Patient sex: M
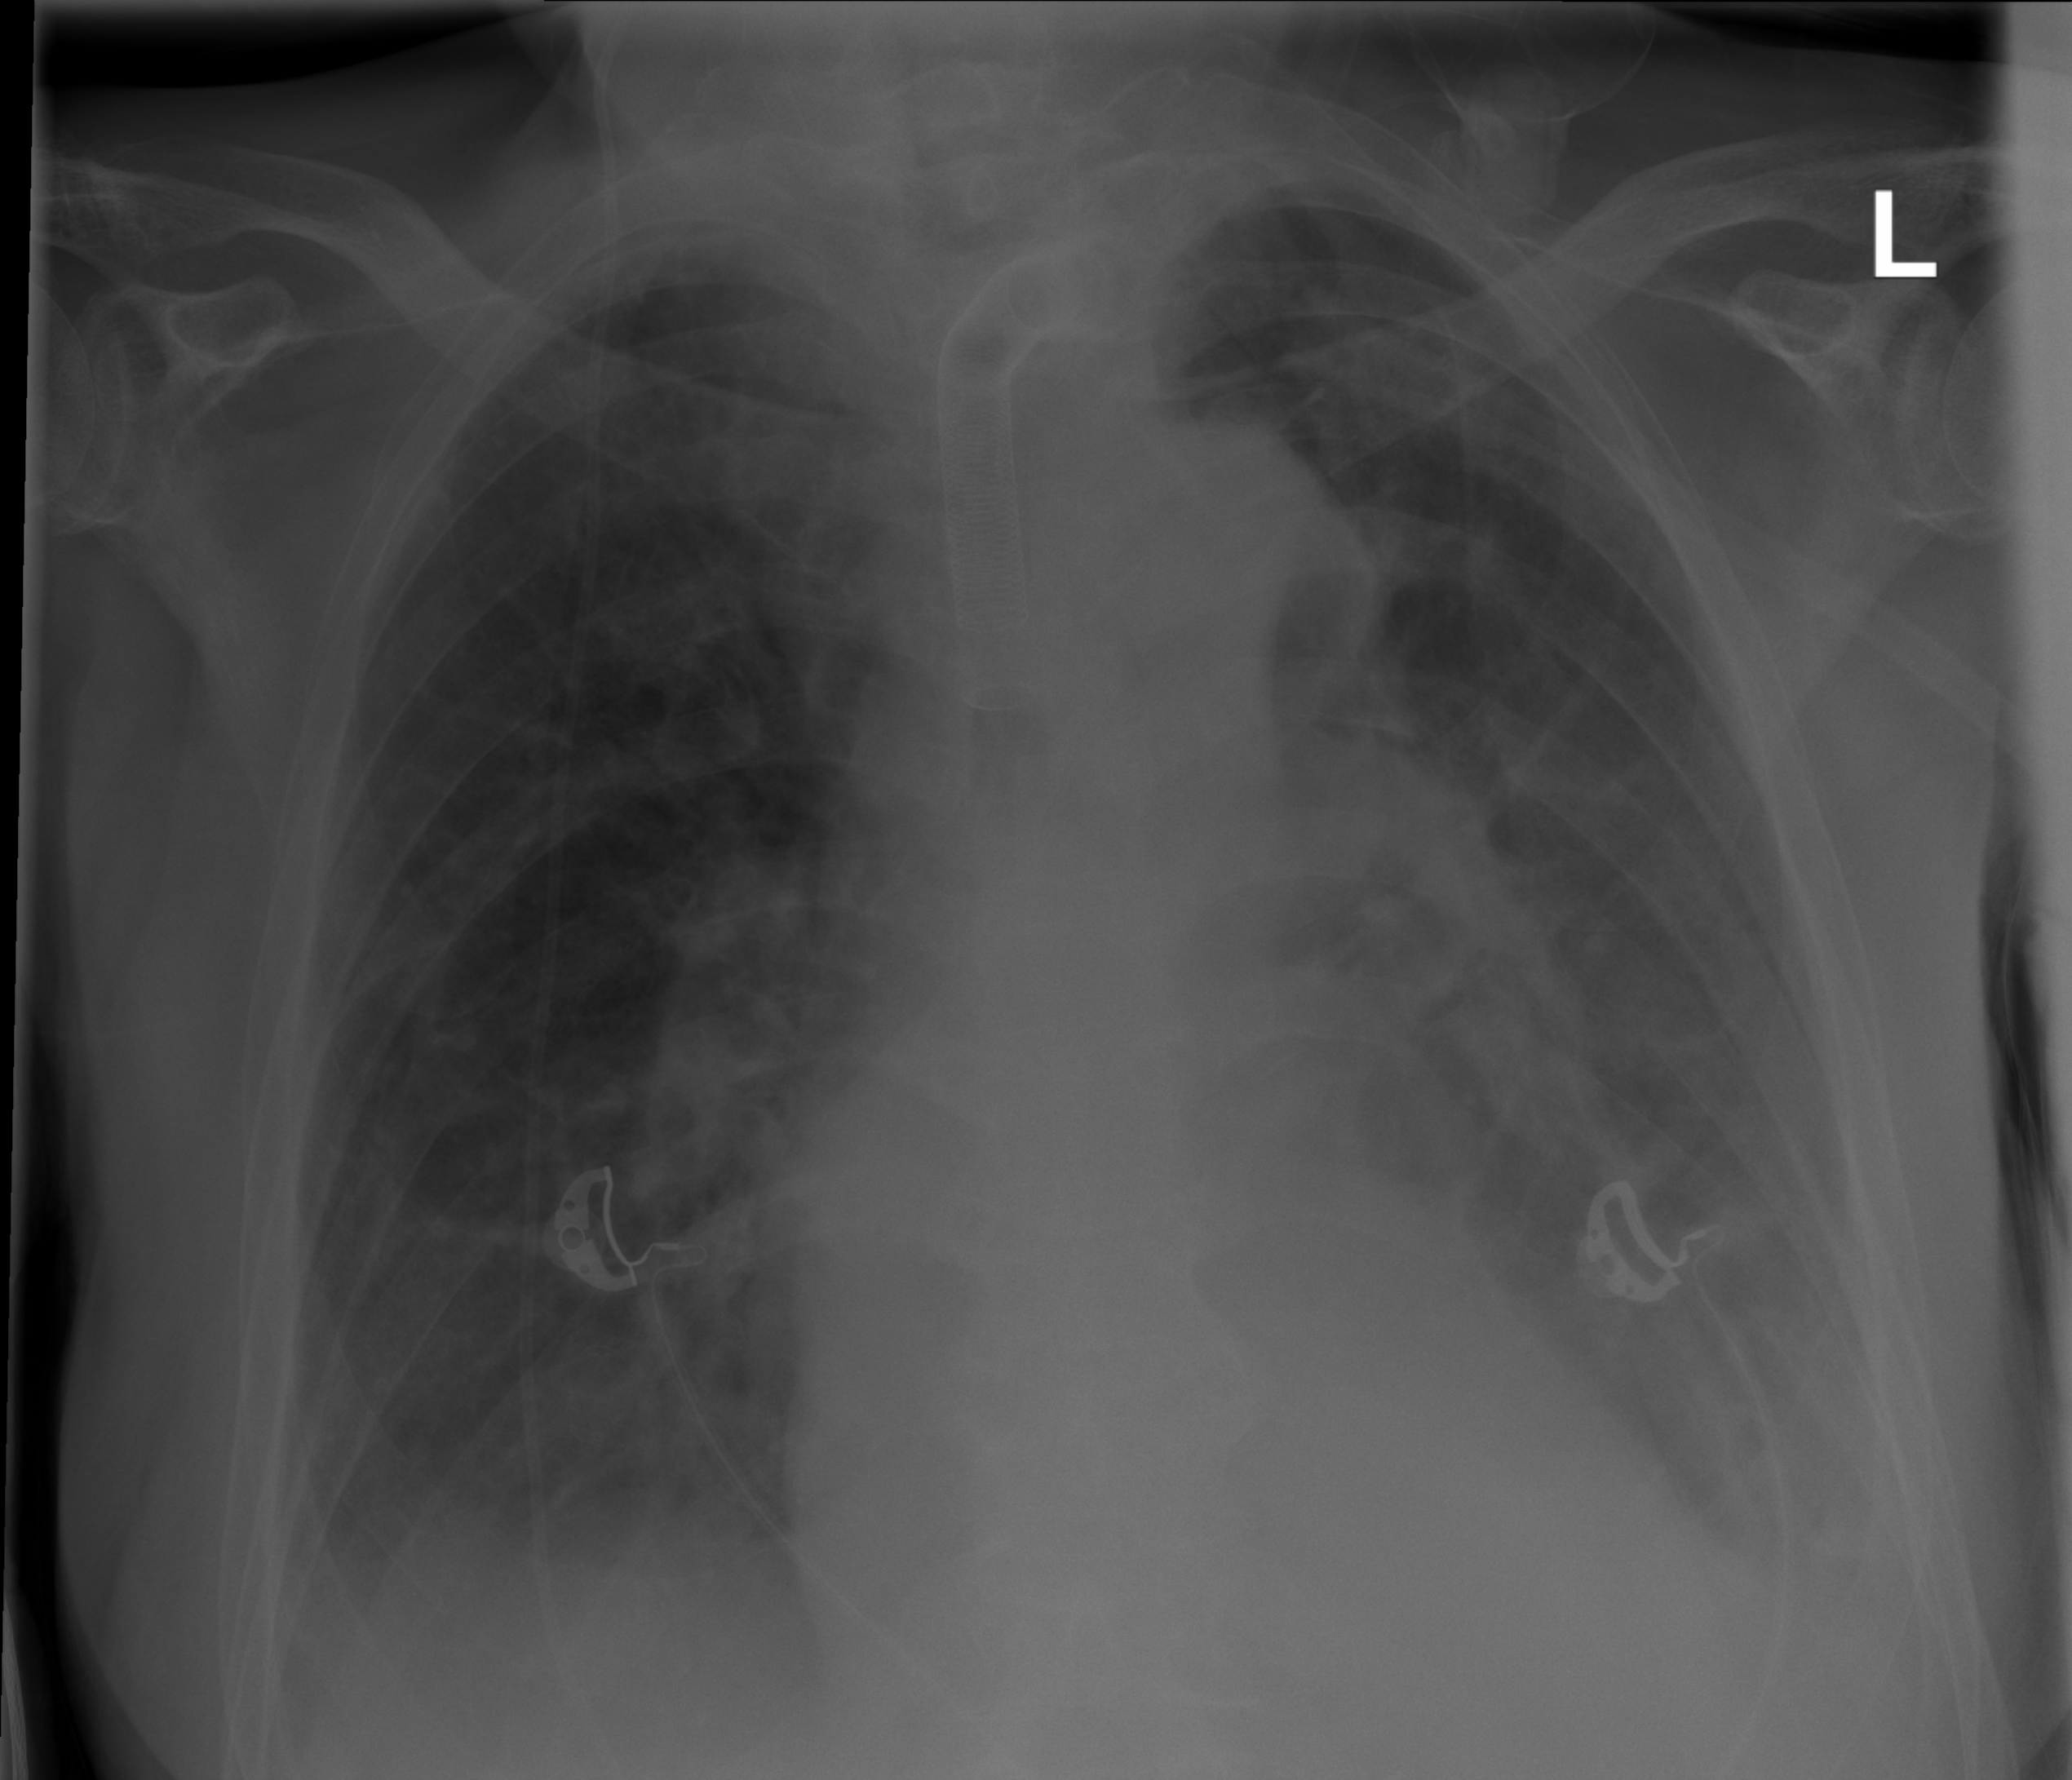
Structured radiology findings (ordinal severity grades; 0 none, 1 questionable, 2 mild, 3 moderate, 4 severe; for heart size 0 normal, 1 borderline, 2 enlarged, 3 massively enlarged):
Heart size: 0
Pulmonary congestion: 2
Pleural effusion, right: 2
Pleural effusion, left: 2
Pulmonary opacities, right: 2
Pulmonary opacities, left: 2
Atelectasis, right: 2
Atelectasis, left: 2